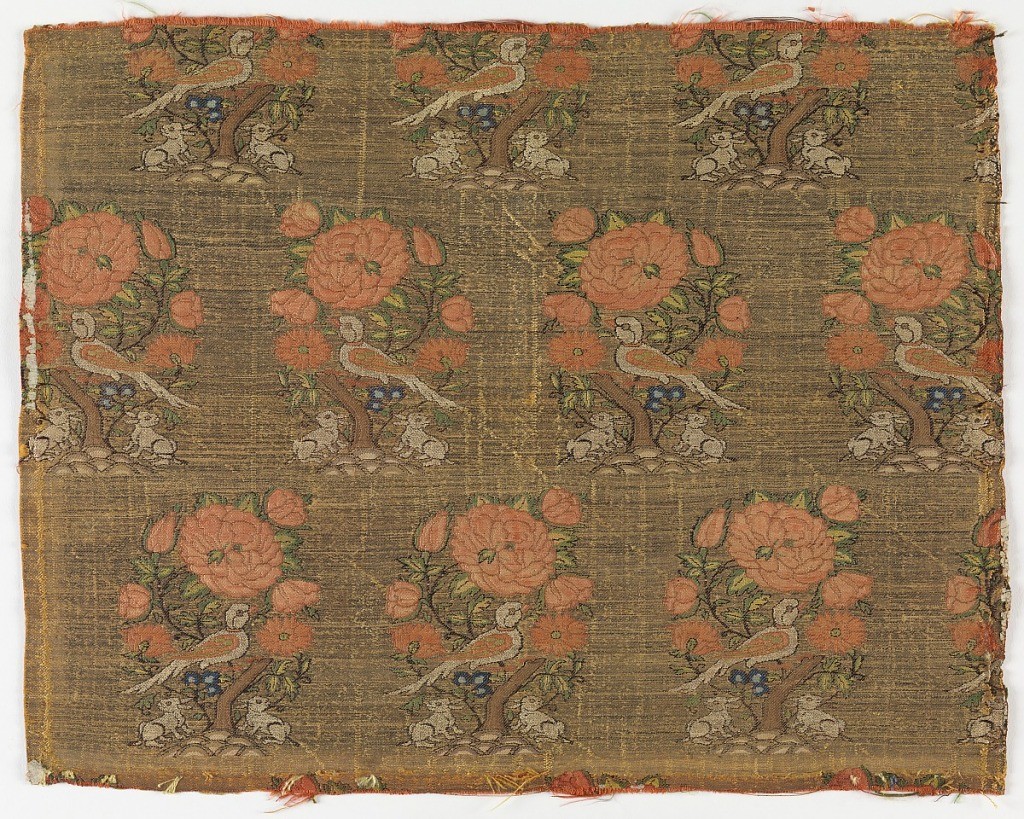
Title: Textile
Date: mid- 17th–mid- 18th century
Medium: silk Technique: plain weave with discontinuous supplementary weft floats (brocaded)
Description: Woven silk textile with repeating pattern of a bird sitting in a flowering tree, under which sits two rabbits. Brown and yellow ground with coral-colored flowers and green leaves.